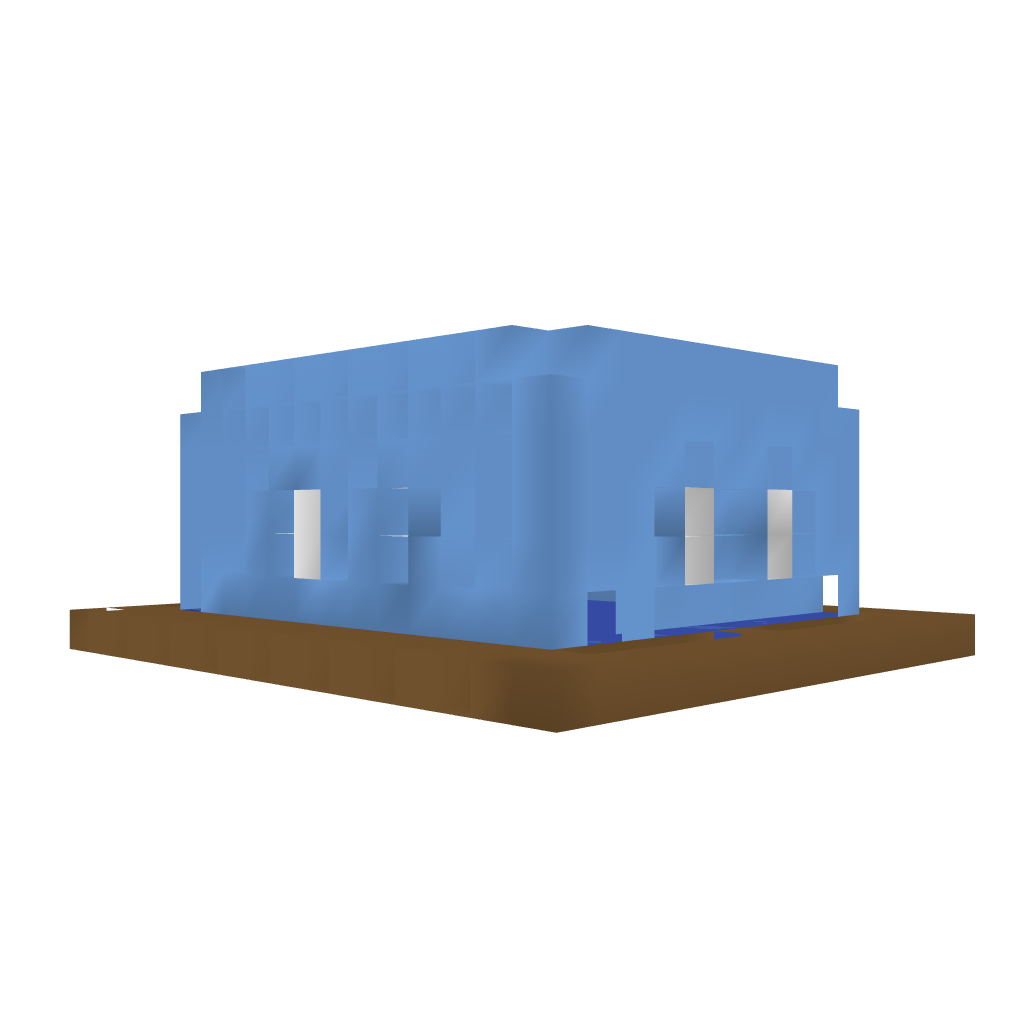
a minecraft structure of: Little Water House good quality